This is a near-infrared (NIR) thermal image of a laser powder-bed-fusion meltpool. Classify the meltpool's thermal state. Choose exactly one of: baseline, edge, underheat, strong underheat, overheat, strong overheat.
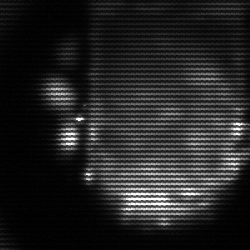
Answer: baseline